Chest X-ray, AP view. Patient: 61 years old, sex F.
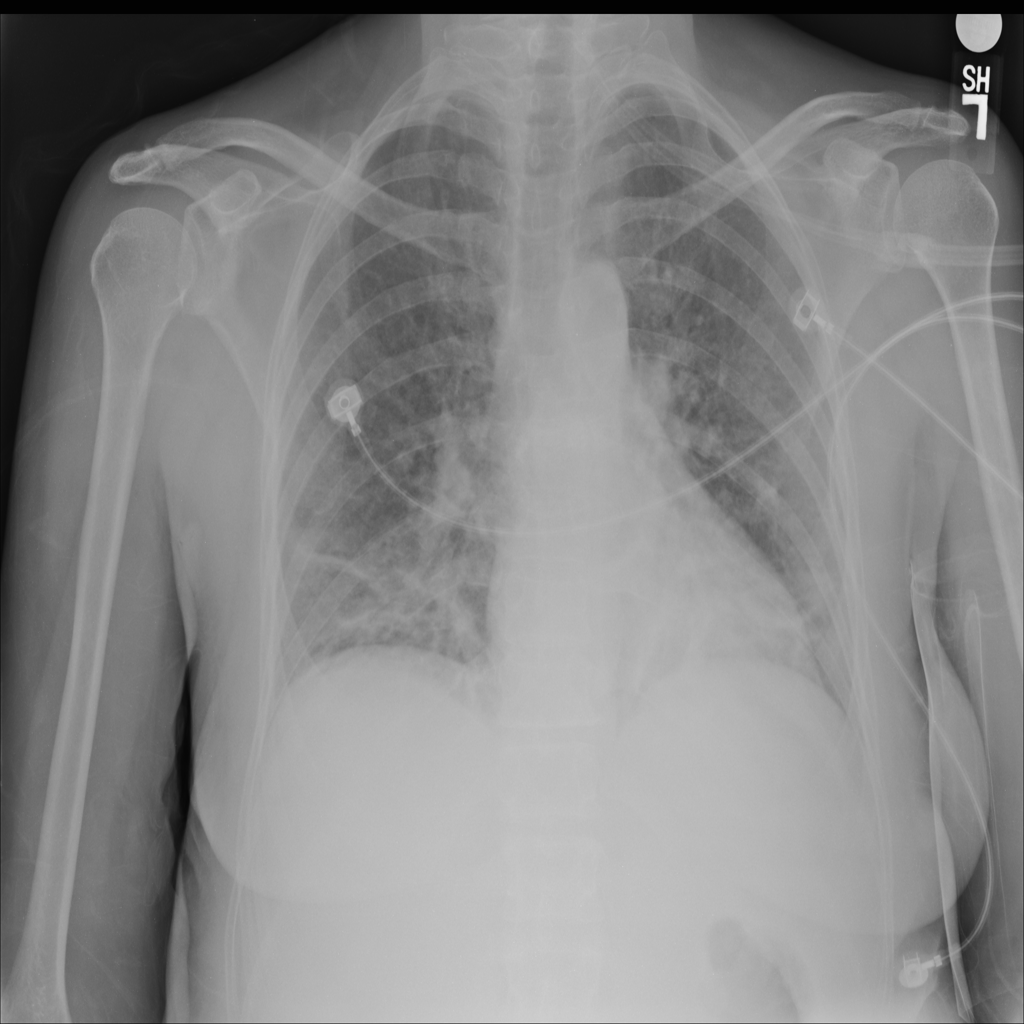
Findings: Infiltration